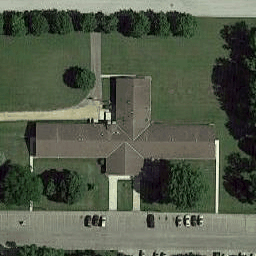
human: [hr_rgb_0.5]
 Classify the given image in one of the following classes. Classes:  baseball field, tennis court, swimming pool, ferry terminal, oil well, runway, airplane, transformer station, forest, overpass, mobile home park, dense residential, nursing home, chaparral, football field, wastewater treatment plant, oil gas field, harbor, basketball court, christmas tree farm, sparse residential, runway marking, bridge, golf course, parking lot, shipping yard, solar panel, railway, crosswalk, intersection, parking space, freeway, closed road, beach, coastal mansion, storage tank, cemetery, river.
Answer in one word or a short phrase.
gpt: nursing home